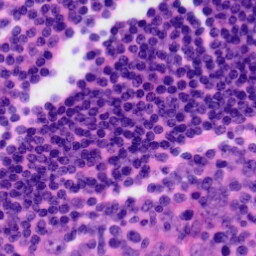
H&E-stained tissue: Tonsil